Question: So u can see that my test is blurred at the UITextfield in my cell. But I search in the internet about it, and the only solution is to use int-coordinates and I do that!
But when I push to my other subview's ('Kollege', 'Fahrten', etc.) then the text gets more blurred and when I want to write another text in the textfield there is still this text and doesn't clear when I push the delete-button!
Please help :)

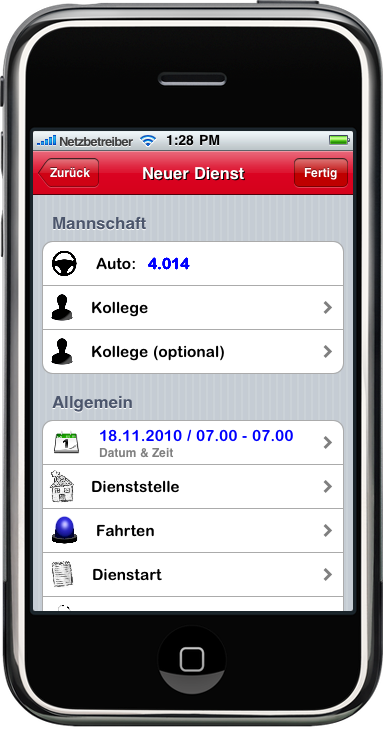
Answer: It sounds (and looks) like you might be piling multiple text fields on top of each other.